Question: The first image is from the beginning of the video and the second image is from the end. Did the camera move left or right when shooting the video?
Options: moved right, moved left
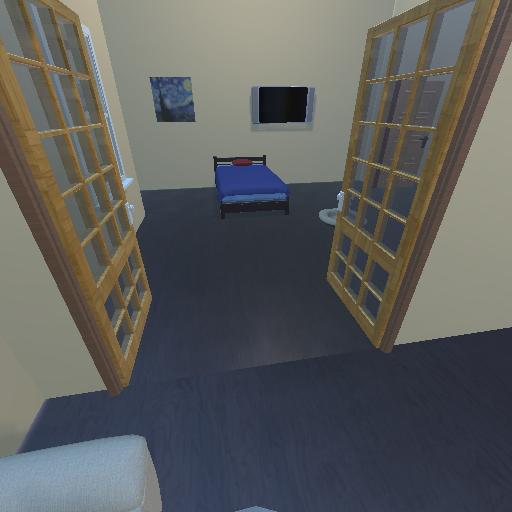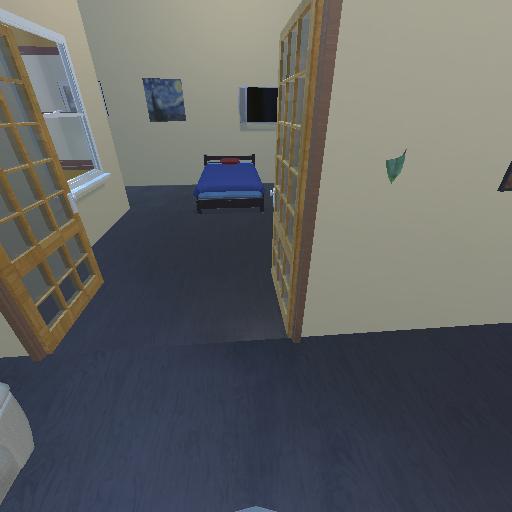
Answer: moved right